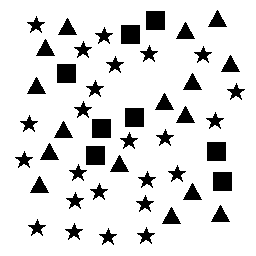
Squares: 8
Triangles: 16
Stars: 24
Total shapes: 48